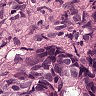
Metastatic tissue present: yes